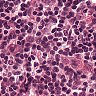
Metastatic tissue present: no